【题型】选择题　【知识点】函数　【难度】medium
如图所示的图形是由一个半径为 2 的圆和两个半径为 1 的半圆组成，它们的圆心分别为 $O$，$O_1$，$O_2$。动点 $P$ 从 $A$ 点出发沿着圆弧按 $A \to O \to B \to C \to A \to D \to B$ 的路线运动（其中 $A$，$O_1$，$O$，$O_2$，$B$ 五点共线），记点 $P$ 运动的路程为 $x$，设 $y=|O_1P|^2$，$y$ 与 $x$ 的函数关系为 $y=f(x)$，则 $y=f(x)$ 的大致图象是(\quad)

A.

B.

C.

D.

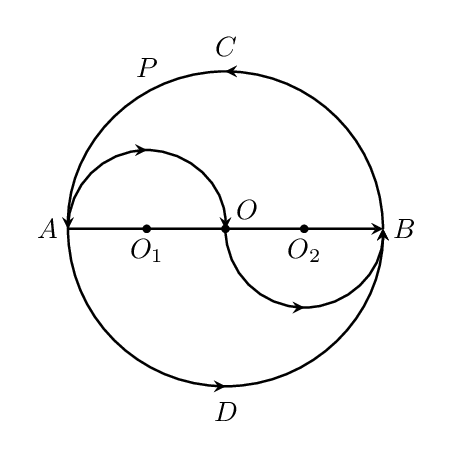
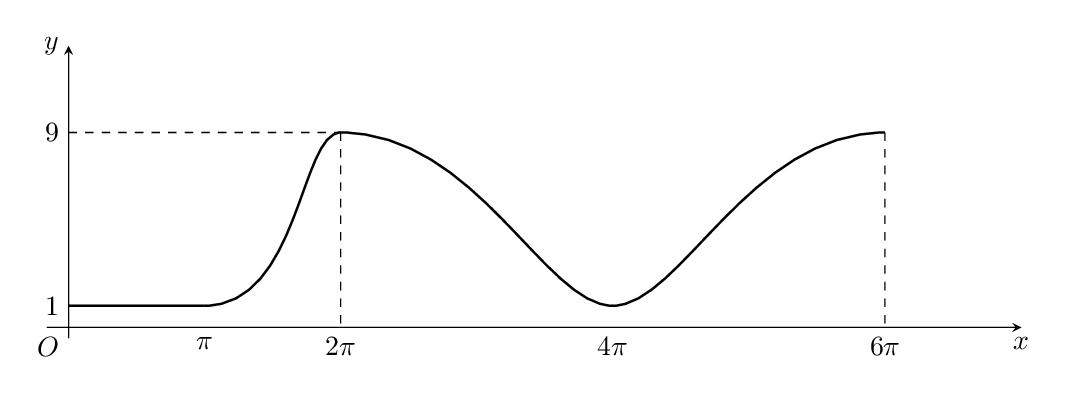
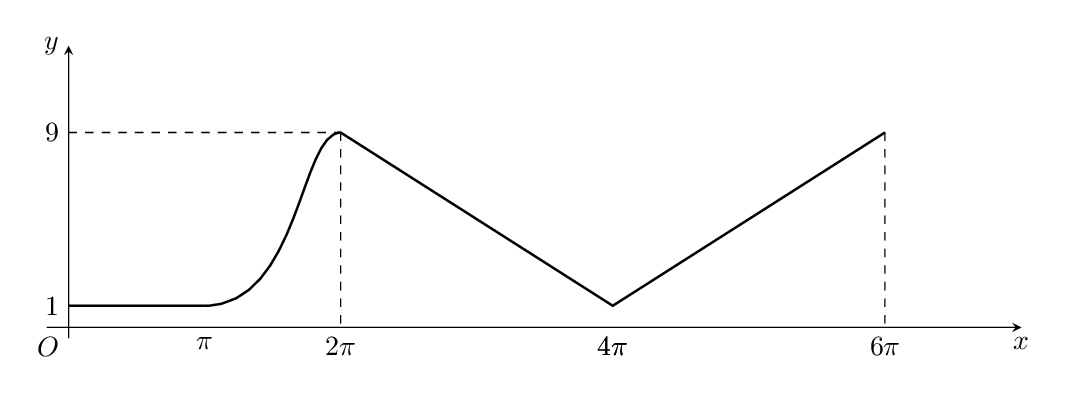
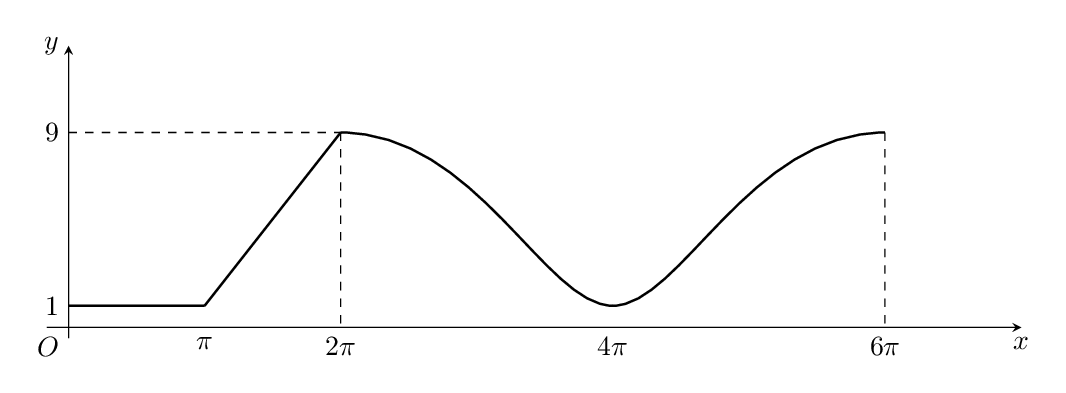
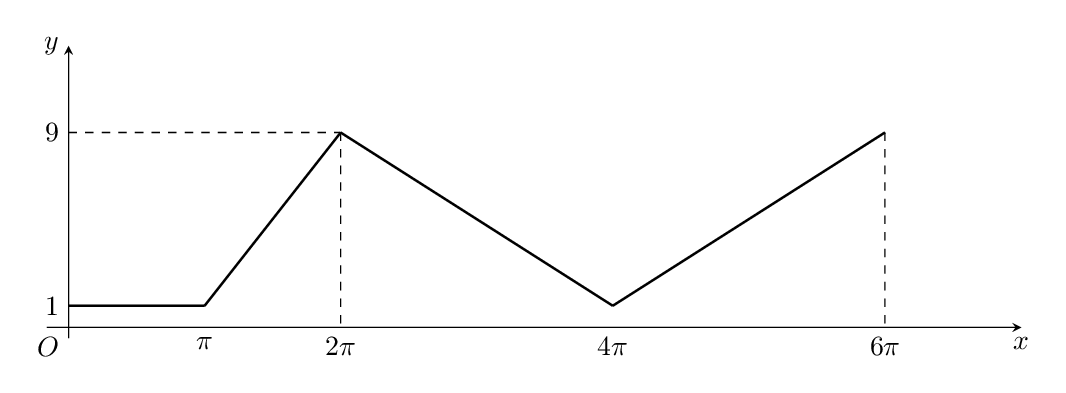
【解答】
\noindent \textbf{【答案】A}

\noindent \textbf{【分析】}由题意需要分段讨论，借助向量，当 $x \in [\pi, 2\pi)$ 时，由 $\overrightarrow{O_1P} = \overrightarrow{O_2P} - \overrightarrow{O_2O_1}$ 设 $\overrightarrow{O_2P}$ 与 $\overrightarrow{O_2O_1}$ 的夹角为 $\theta$，再根据模的概念和弧长和弧度的关系，得到函数的表达式 $y=5+4\cos x$，$x \in (\pi, 2\pi)$，同理求出后几段的表达式，继而得到函数的图象。

\noindent \textbf{【详解】}当 $x \in [0, \pi]$ 时，$y=1$，

\noindent 当 $x \in [\pi, 2\pi)$ 时，

\noindent $\because \overrightarrow{O_1P} = \overrightarrow{O_2P} - \overrightarrow{O_2O_1}$ 设 $\overrightarrow{O_2P}$ 与 $\overrightarrow{O_2O_1}$ 的夹角为 $\theta$，$|\overrightarrow{O_2P}|=1$，$|\overrightarrow{O_2O_1}|=2$，

\noindent $\therefore \theta = \pi - x$

\noindent $\therefore y=|O_1P|^2 = \left( \overrightarrow{O_2P} - \overrightarrow{O_2O_1} \right)^2 = 5 - 4\cos\theta = 5+4\cos x$，$x \in (\pi, 2\pi)$，

\noindent $\therefore$ 函数 $y=f(x)$ 的图象是曲线，且为单调递增，

\noindent 当 $x \in [2\pi, 4\pi)$ 时，

\noindent $\because \overrightarrow{O_1P} = \overrightarrow{OP} - \overrightarrow{OO_1}$，设 $\overrightarrow{OP}$ 与 $\overrightarrow{OO_1}$ 的夹角为 $\alpha$，$|\overrightarrow{OP}|=2$ 与 $|\overrightarrow{OO_1}|=1$，

\noindent $\therefore \alpha = 2\pi - \dfrac{1}{2}x$，

\noindent $\therefore y=|O_1P|^2 = \left( \overrightarrow{OP} - \overrightarrow{OO_1} \right)^2 = 5 - 4\cos\theta = 5+4\cos\dfrac{1}{2}x$，$x \in (2\pi, 4\pi)$，

\noindent $\therefore$ 函数 $y=f(x)$ 的图象是曲线，且为单调递减。

\noindent 故选：A